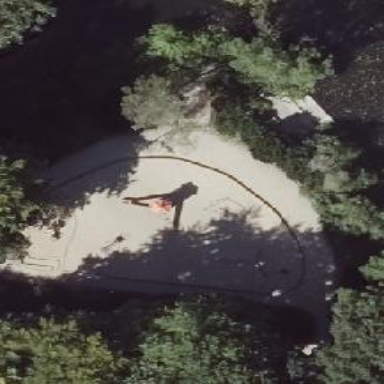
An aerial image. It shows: Playground with various play structures.